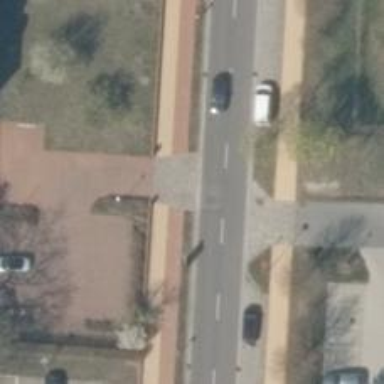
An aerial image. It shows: Road serving as parking aisle.